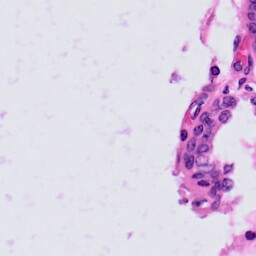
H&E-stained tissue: Prostate